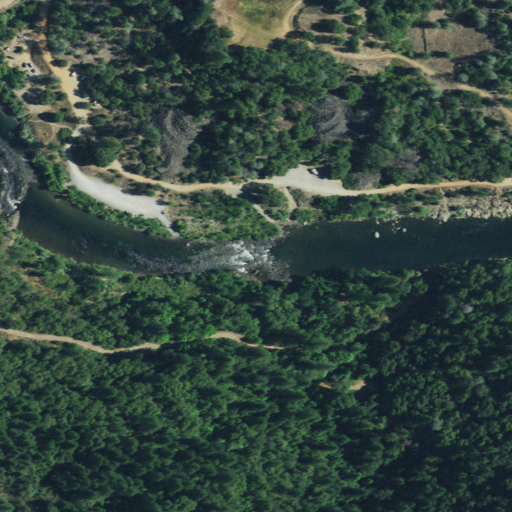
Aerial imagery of bar in California named Oregon Bar containing evergreen forest, shrub, open water, open development, grassland, and mixed forest